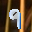
Label: 9